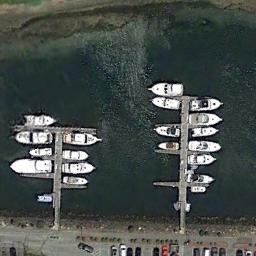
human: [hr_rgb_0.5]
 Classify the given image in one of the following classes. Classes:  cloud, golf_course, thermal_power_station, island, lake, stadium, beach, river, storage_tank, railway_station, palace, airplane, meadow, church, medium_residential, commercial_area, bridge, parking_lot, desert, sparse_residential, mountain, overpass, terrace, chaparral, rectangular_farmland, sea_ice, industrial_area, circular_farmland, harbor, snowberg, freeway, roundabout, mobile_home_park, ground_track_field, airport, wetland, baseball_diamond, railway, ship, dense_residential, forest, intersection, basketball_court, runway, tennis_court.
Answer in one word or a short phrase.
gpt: harbor